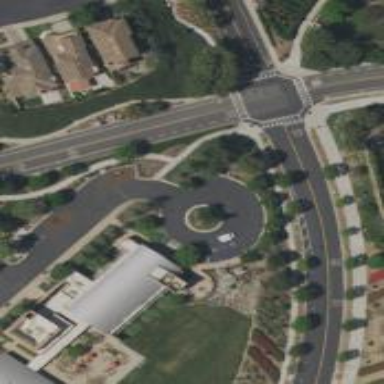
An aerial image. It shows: Turning loop on the road.